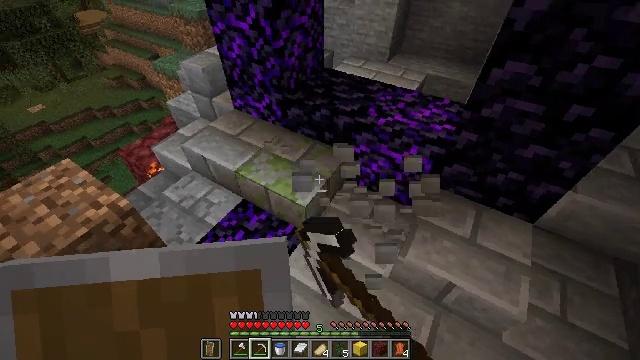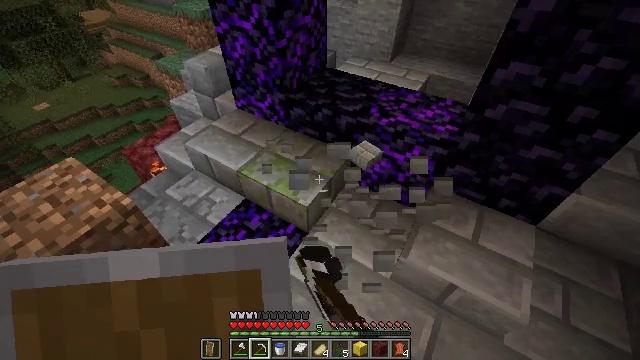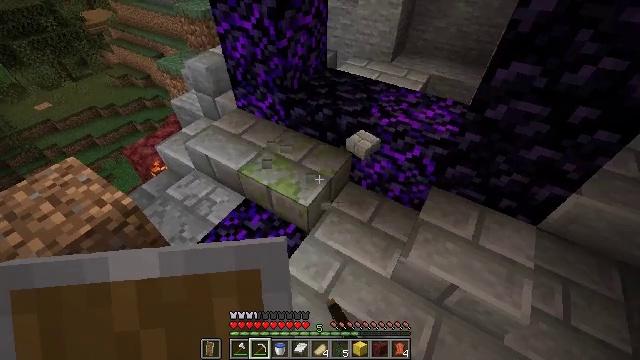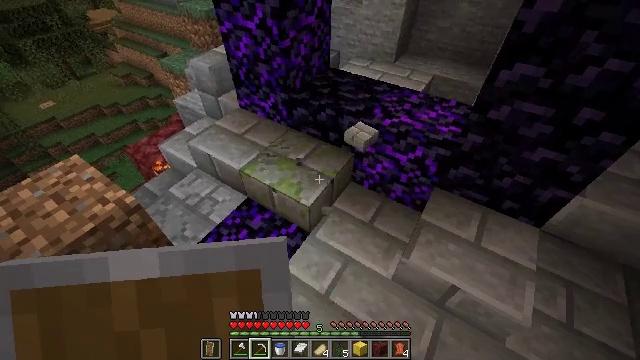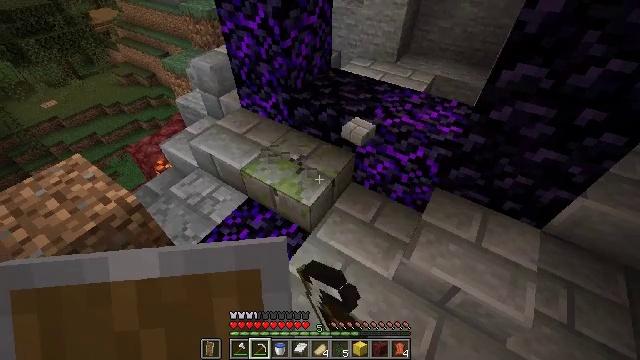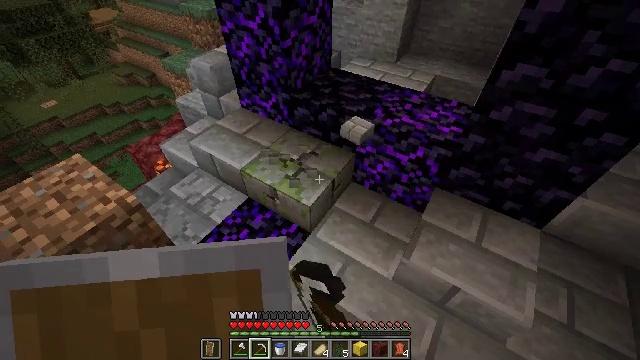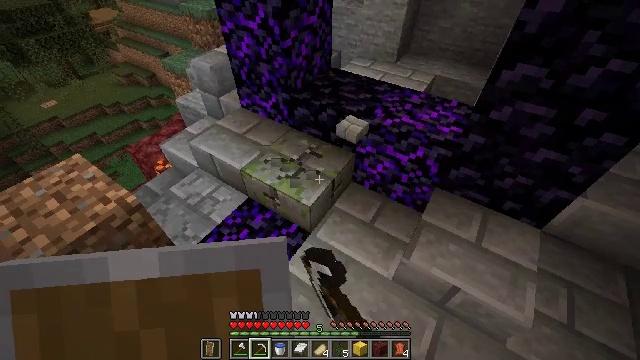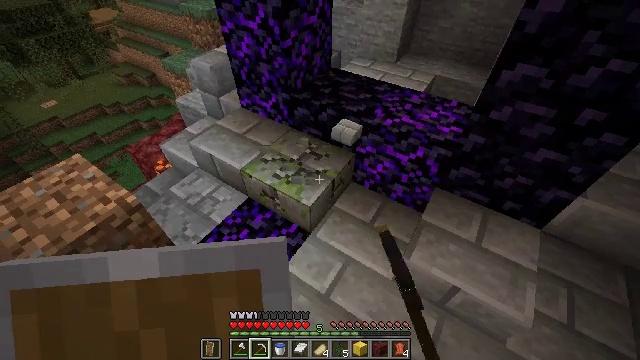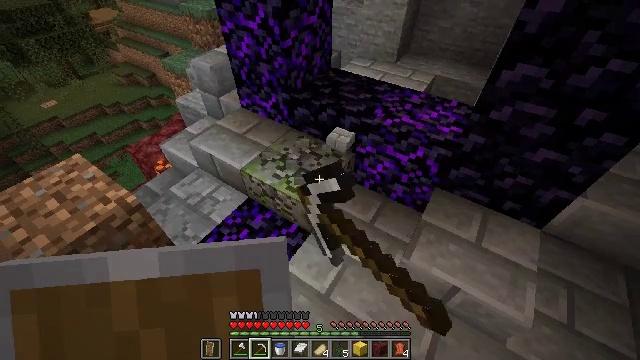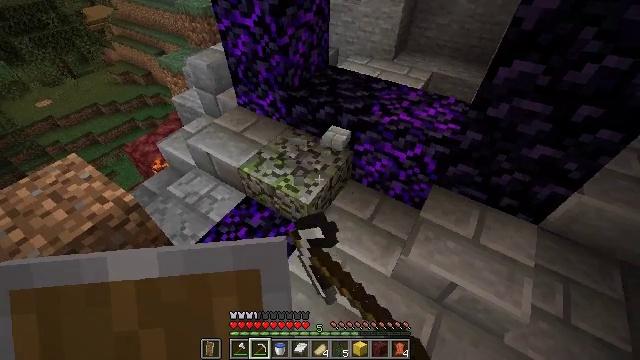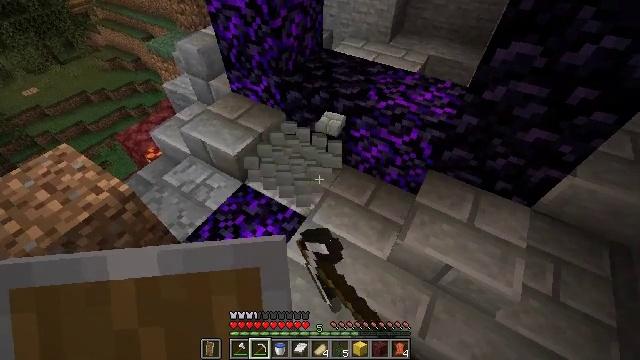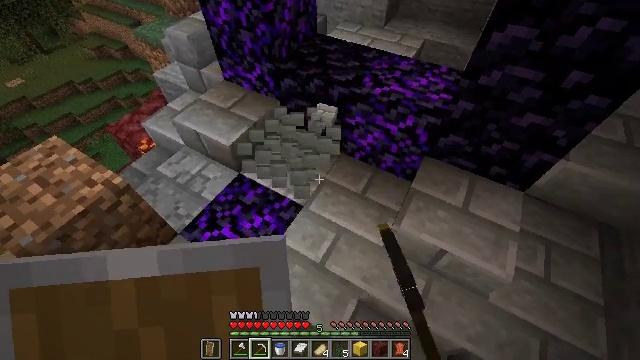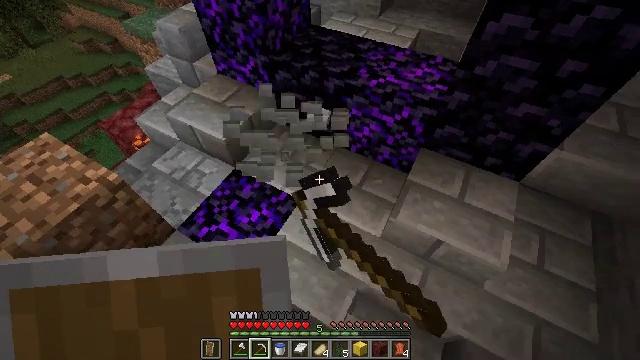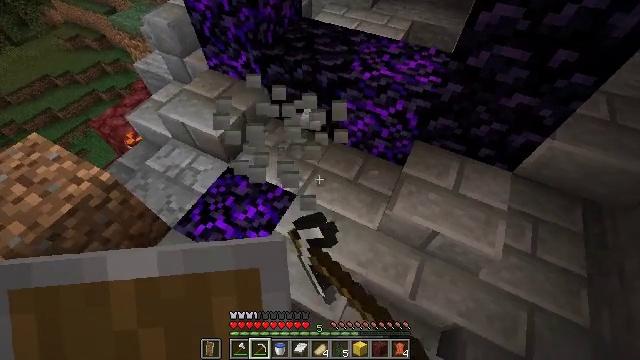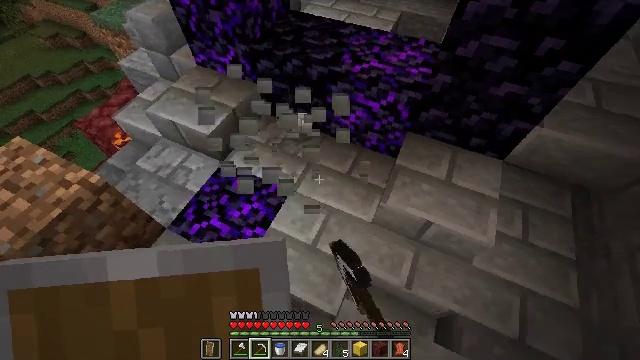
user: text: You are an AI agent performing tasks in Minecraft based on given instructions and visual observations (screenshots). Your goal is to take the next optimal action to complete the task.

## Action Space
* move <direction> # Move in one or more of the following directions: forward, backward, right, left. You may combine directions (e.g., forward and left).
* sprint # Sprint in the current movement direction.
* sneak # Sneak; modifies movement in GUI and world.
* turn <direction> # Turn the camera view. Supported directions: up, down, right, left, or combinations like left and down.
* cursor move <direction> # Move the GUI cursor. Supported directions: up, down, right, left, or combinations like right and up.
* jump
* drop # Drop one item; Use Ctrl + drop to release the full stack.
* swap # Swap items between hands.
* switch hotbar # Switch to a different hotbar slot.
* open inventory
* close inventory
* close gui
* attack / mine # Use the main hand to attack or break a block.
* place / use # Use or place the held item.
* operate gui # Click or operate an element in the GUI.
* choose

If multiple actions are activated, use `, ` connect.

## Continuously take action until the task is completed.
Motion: motion action
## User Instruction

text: Collect mossy stone brick slab for building.
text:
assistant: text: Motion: attack / mine
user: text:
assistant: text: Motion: attack / mine
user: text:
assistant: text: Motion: attack / mine
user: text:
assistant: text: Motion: attack / mine
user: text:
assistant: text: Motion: attack / mine
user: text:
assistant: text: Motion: attack / mine
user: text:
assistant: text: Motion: attack / mine
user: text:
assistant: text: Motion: attack / mine
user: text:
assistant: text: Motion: attack / mine
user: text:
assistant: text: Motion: turn right and down, attack / mine
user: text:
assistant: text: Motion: turn right and down, attack / mine
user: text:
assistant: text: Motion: turn right and down, attack / mine
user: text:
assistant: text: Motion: turn right and down, attack / mine
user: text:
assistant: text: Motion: turn right and down, attack / mine
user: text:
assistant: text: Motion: attack / mine